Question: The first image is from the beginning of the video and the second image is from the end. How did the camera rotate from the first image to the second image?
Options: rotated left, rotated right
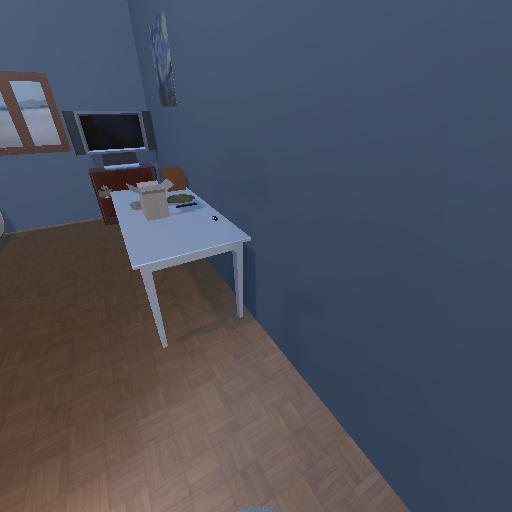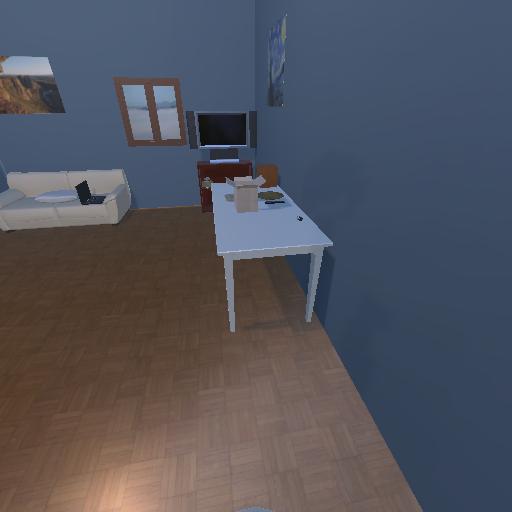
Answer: rotated left